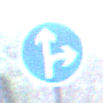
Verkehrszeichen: VorgeschriebeneFahrtrichtungGeradeausOderRechts
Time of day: MorningAfternoon
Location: Outdoor (Nature)
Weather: Overcast
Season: Winter
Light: Natural